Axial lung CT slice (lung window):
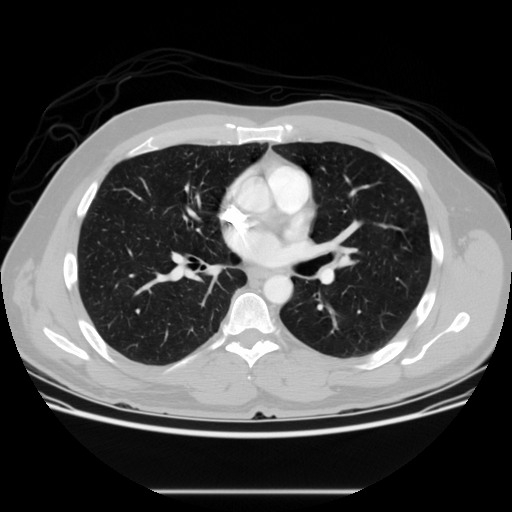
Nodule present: no